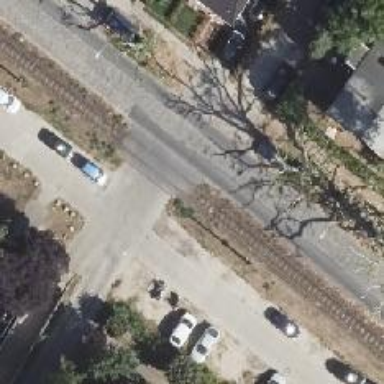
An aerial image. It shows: Uncontrolled tram level crossing.